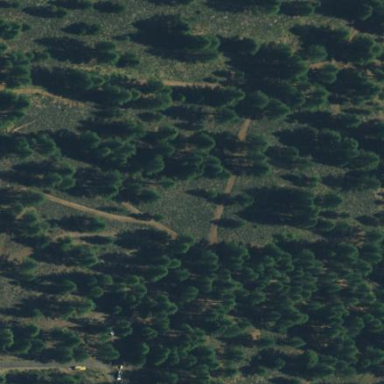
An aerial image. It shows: Woodland with evergreen needle-leaved trees.